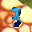
Label: 3